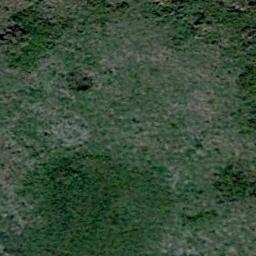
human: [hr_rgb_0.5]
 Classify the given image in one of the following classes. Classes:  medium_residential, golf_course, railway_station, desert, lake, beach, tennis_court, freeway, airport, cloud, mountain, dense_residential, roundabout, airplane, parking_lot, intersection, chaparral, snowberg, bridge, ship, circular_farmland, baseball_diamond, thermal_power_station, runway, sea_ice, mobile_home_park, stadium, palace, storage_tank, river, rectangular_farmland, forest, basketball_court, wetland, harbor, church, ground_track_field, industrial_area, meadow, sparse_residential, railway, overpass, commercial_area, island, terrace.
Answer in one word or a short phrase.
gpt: meadow